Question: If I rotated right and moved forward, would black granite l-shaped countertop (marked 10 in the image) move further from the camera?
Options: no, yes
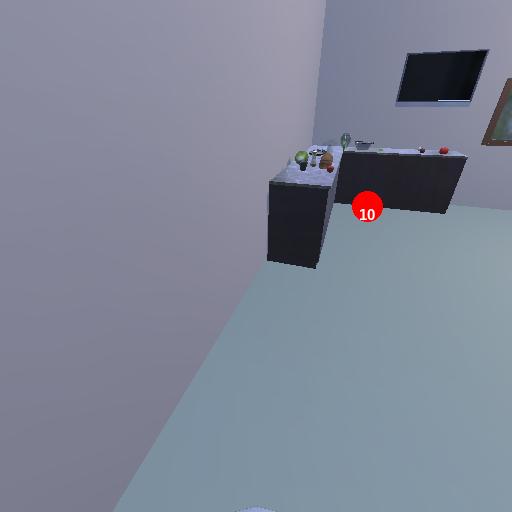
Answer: no